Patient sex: M
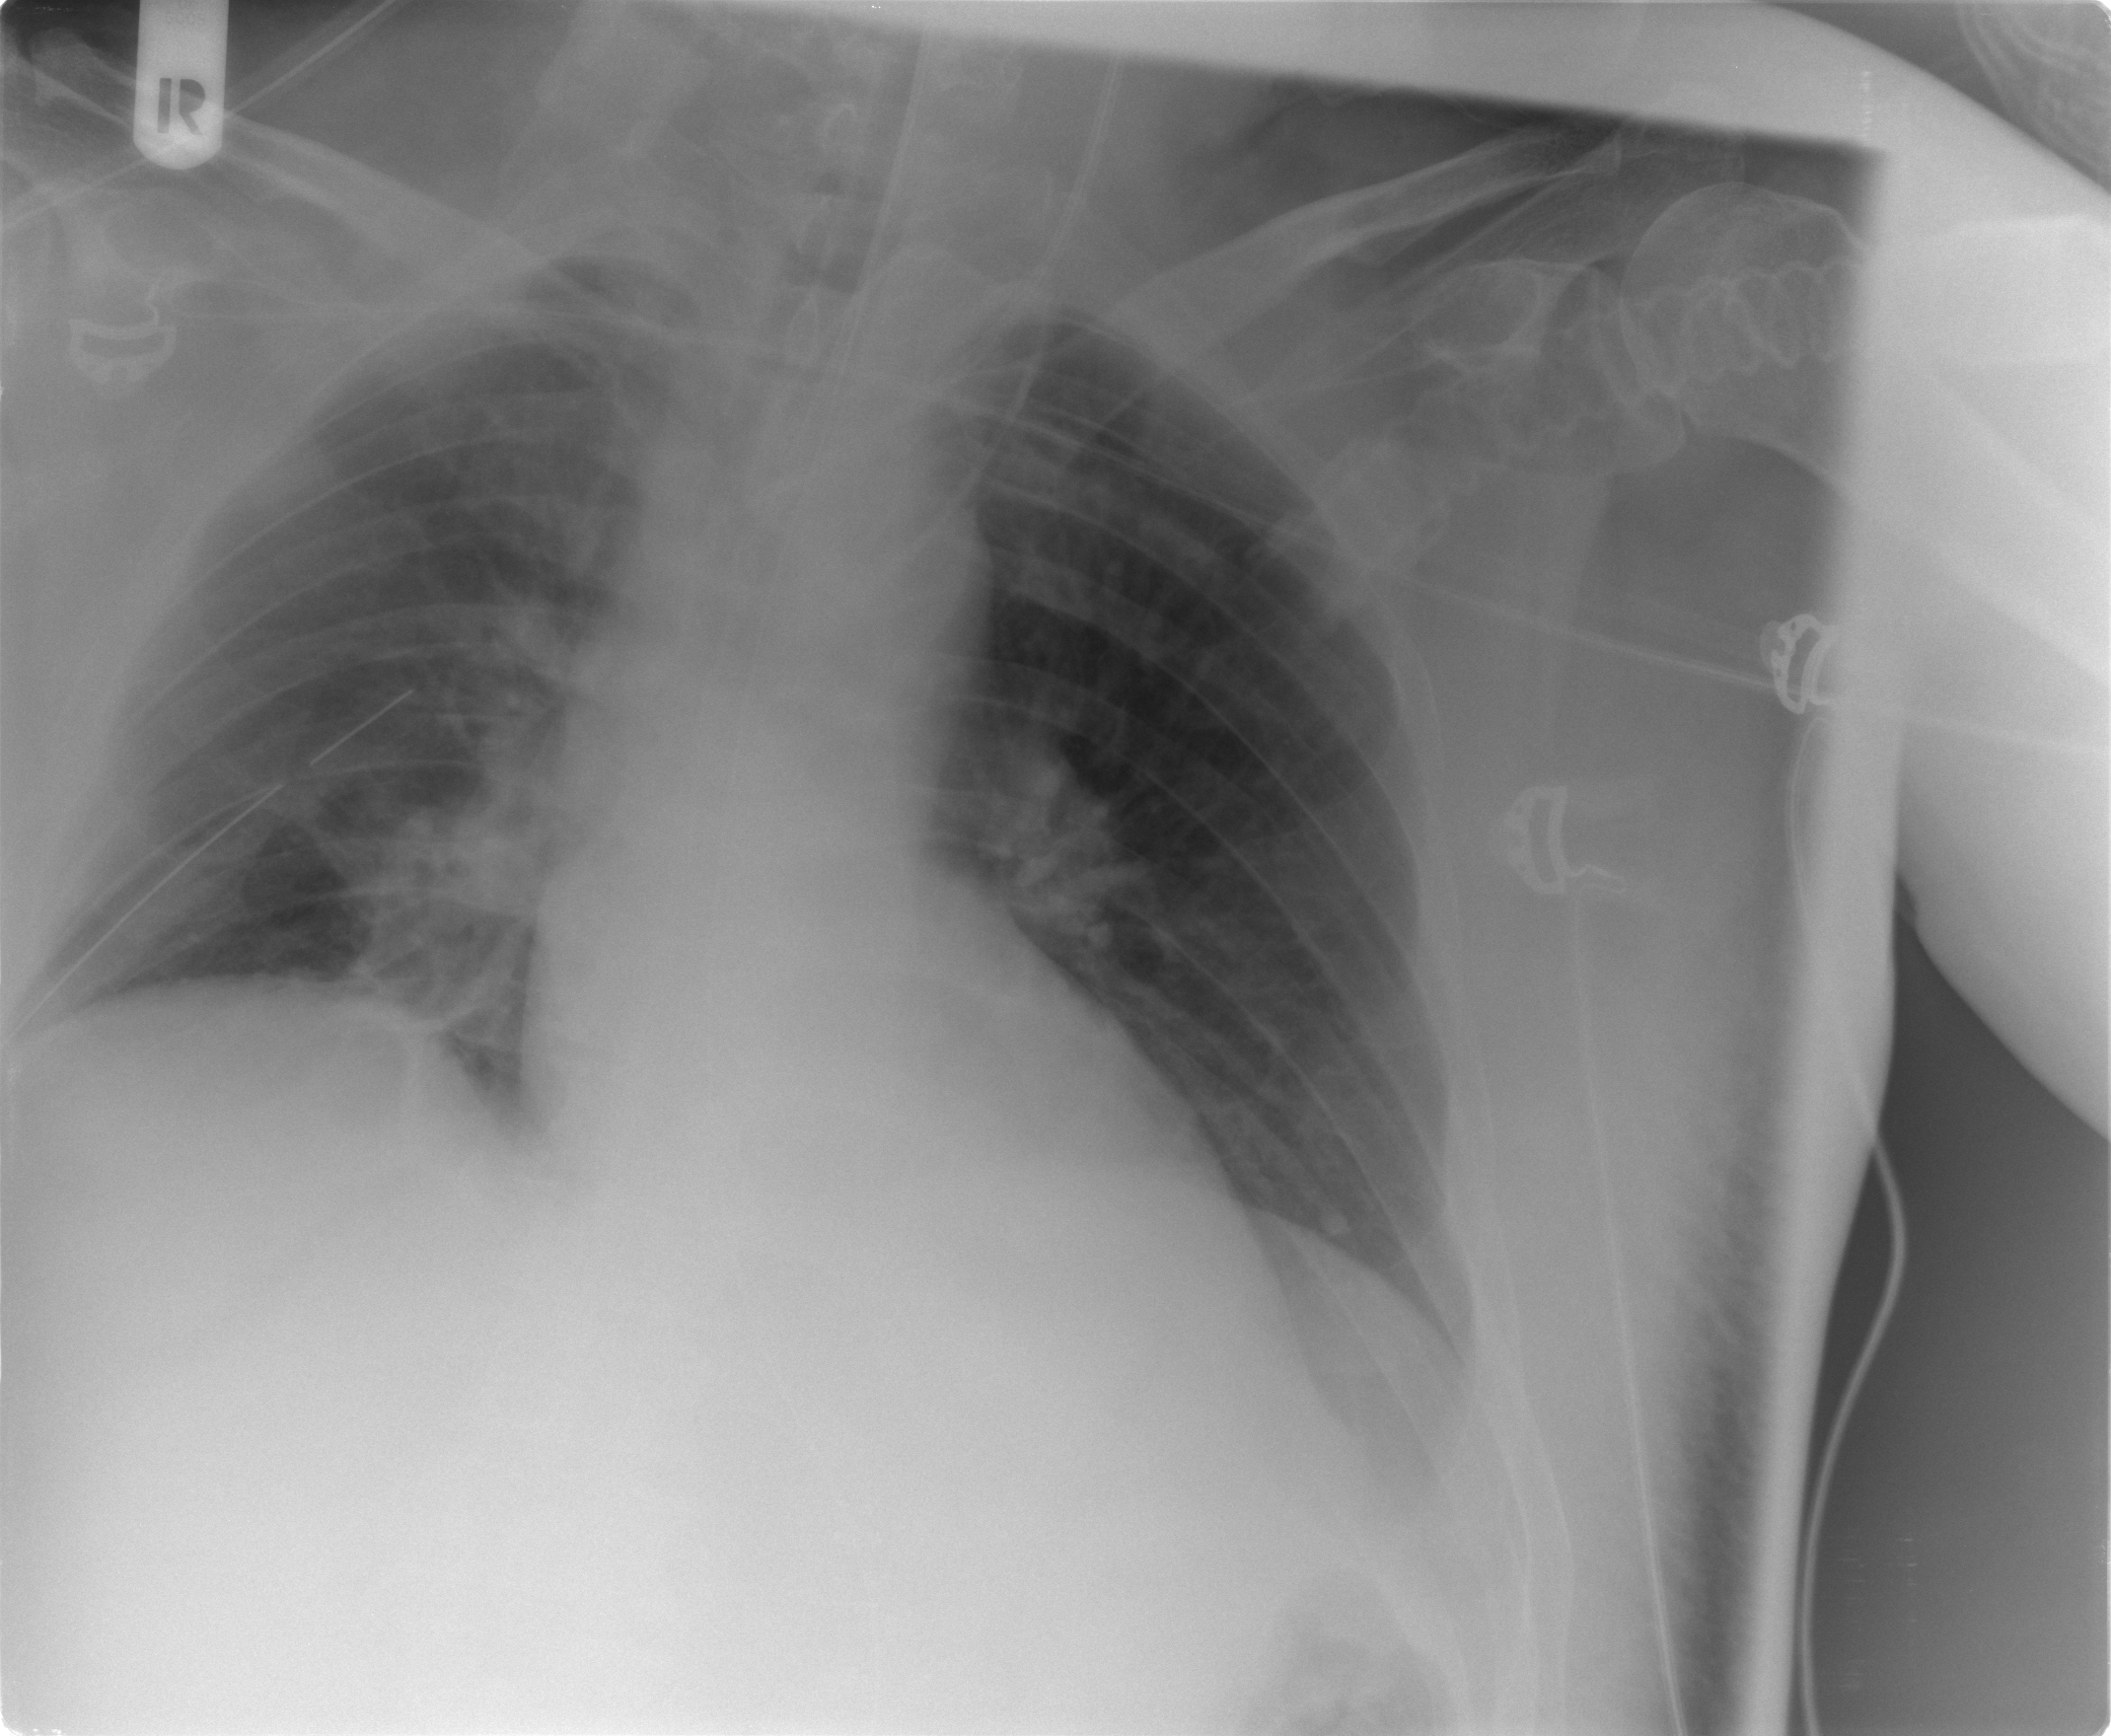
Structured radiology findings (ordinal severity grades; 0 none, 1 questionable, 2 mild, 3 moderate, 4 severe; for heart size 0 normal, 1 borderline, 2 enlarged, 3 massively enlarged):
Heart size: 0
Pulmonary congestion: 2
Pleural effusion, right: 1
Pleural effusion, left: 0
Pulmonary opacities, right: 0
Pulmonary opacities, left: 1
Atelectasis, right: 2
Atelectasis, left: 2